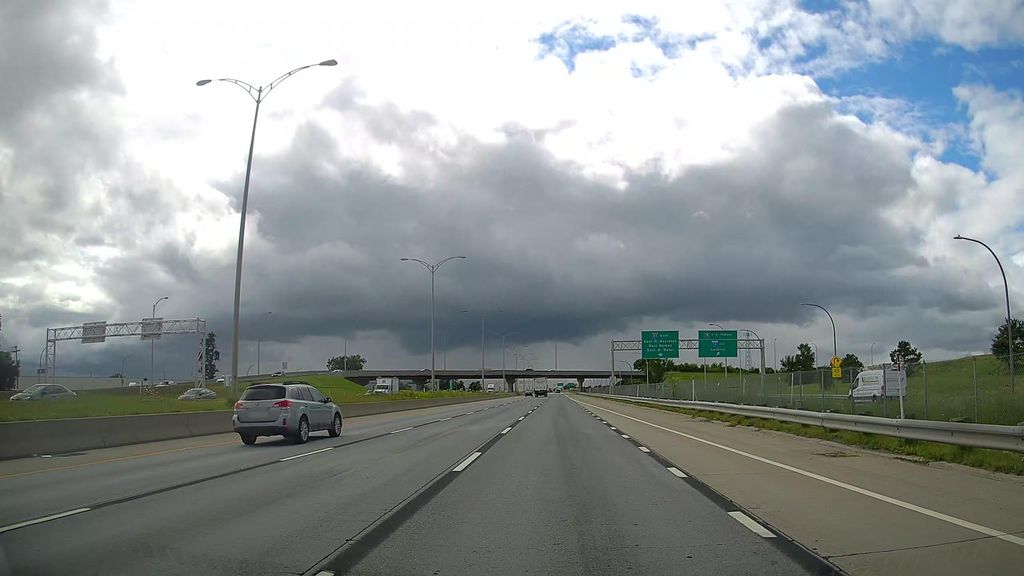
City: montreal